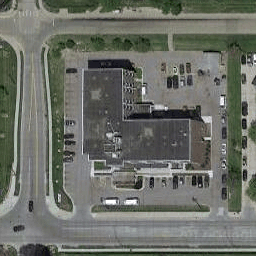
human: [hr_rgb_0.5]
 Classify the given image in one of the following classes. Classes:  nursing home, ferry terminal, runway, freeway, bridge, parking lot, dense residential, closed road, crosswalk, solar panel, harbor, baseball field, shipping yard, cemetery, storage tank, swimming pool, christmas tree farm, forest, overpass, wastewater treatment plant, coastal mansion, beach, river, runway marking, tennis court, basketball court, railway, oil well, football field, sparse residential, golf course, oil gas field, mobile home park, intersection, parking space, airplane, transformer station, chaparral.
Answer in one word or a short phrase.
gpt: nursing home